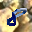
Label: 8